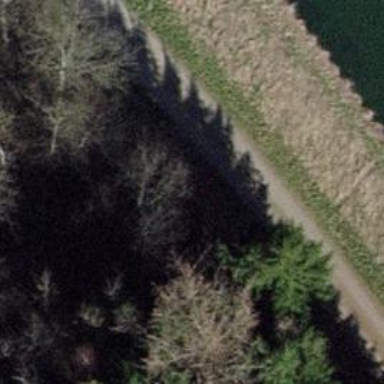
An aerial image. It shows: Grass path.